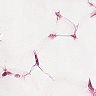
Metastatic tissue present: yes